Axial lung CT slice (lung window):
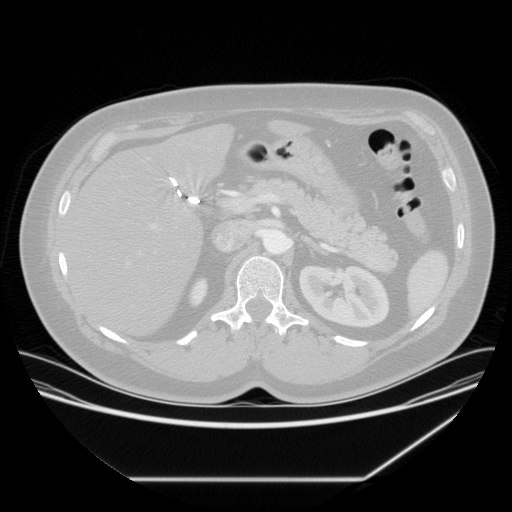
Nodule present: no